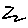
Label: zigzag